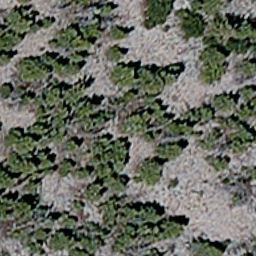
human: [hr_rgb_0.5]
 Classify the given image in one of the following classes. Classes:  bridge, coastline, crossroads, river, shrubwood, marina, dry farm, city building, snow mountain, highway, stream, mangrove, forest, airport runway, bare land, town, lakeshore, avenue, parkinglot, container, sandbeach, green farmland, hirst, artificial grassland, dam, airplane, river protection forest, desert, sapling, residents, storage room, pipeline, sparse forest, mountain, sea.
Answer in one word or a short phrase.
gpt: sparse forest